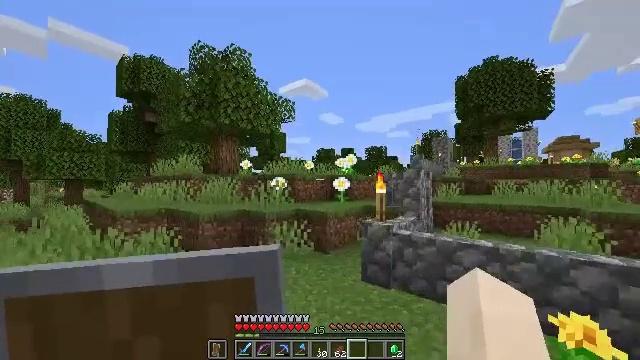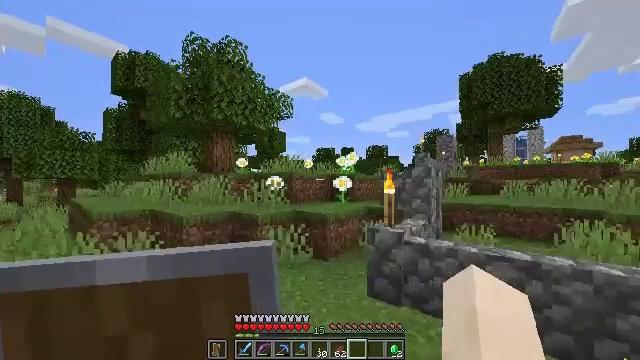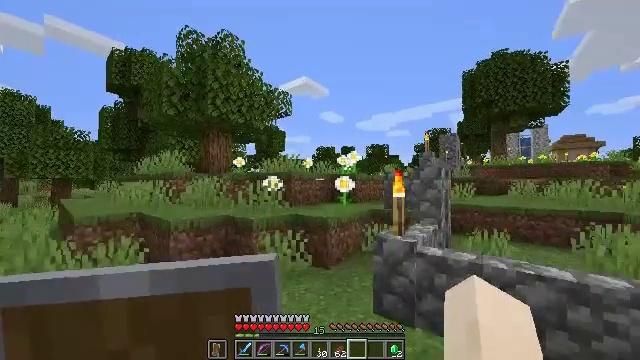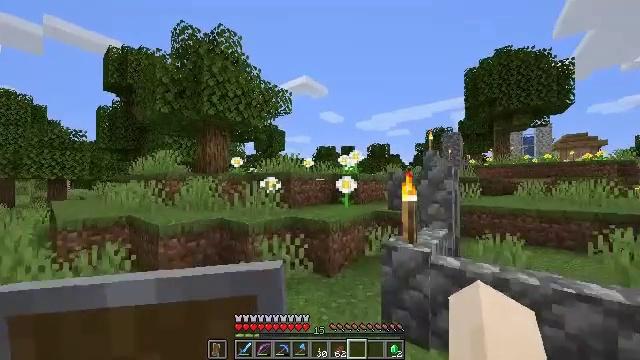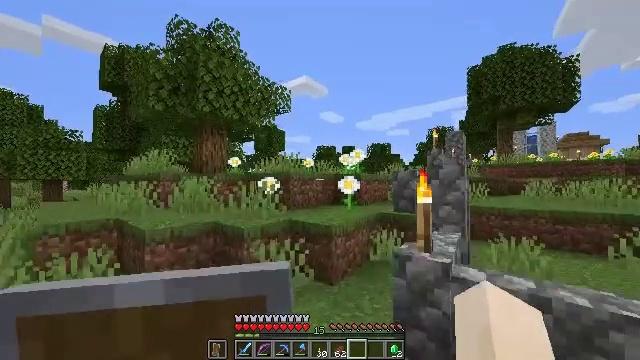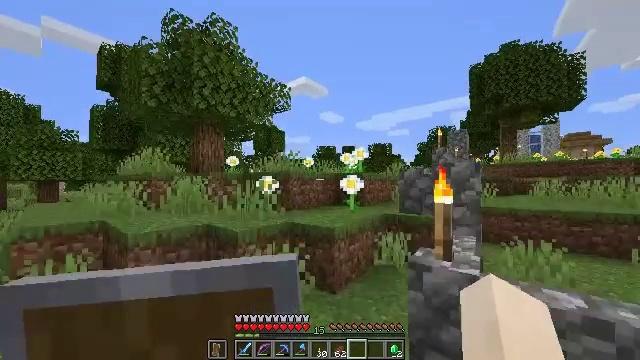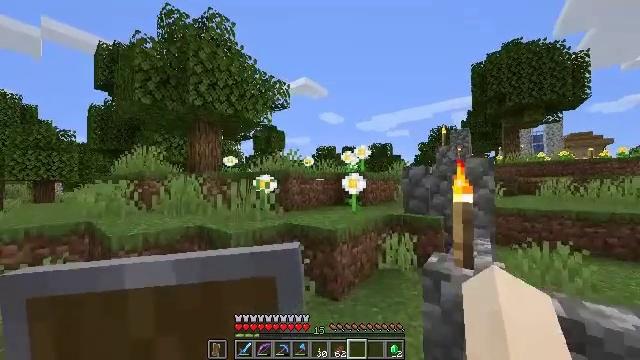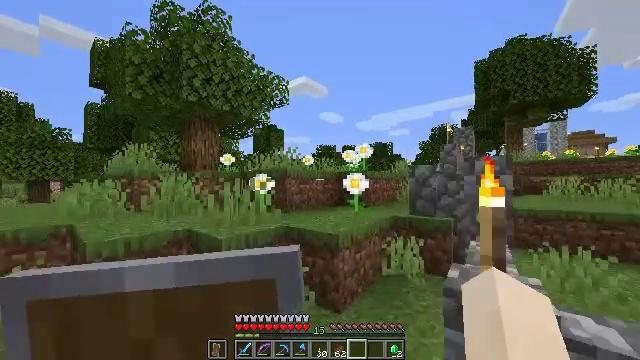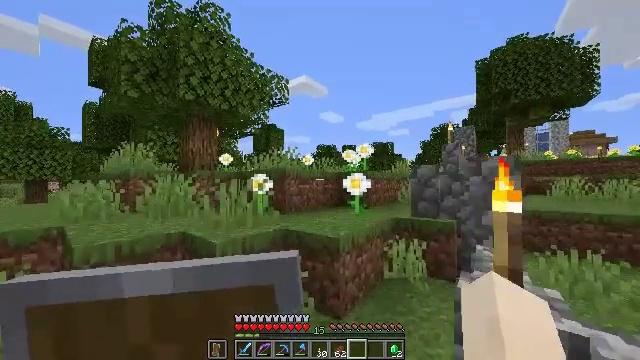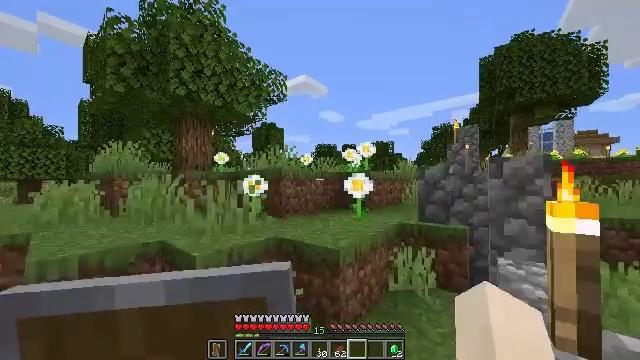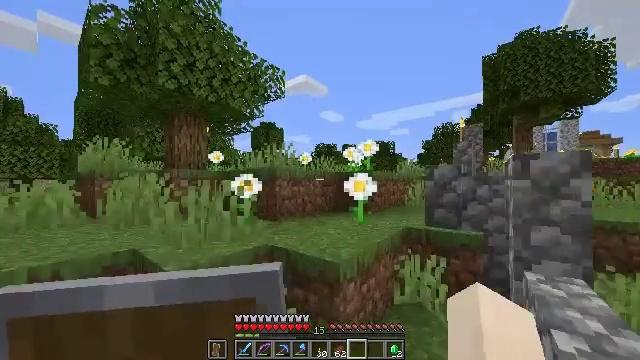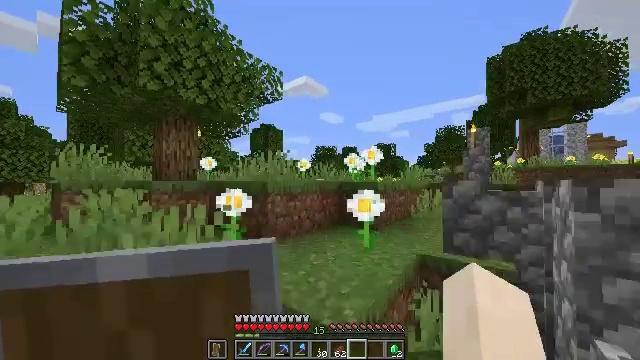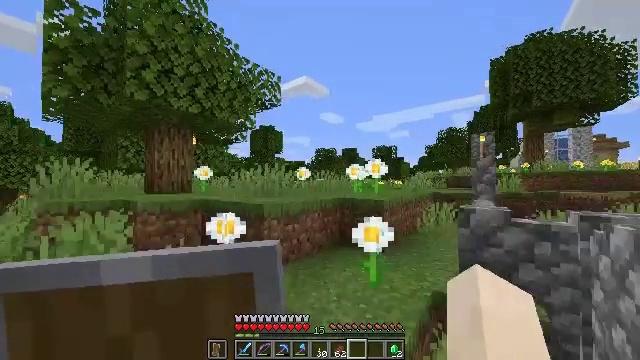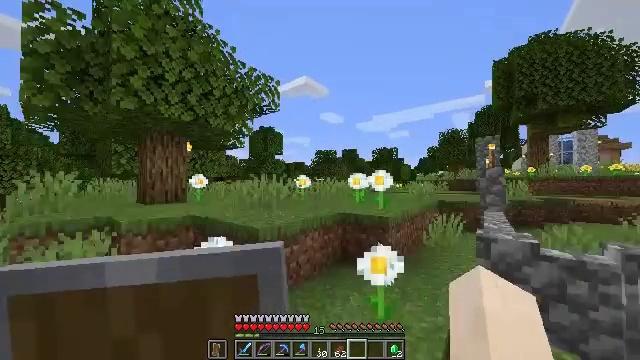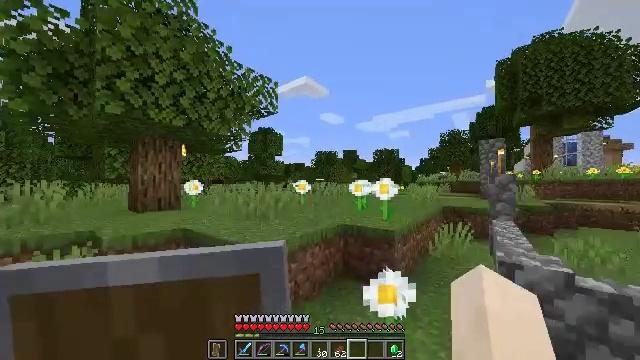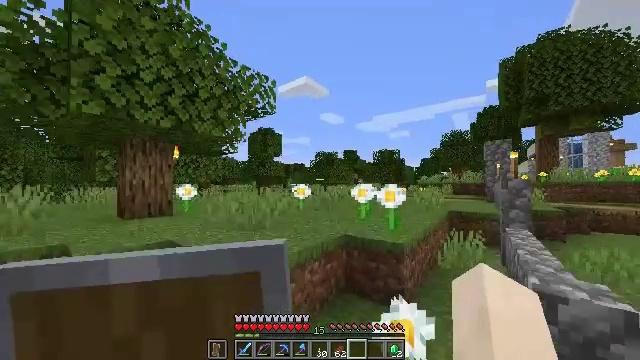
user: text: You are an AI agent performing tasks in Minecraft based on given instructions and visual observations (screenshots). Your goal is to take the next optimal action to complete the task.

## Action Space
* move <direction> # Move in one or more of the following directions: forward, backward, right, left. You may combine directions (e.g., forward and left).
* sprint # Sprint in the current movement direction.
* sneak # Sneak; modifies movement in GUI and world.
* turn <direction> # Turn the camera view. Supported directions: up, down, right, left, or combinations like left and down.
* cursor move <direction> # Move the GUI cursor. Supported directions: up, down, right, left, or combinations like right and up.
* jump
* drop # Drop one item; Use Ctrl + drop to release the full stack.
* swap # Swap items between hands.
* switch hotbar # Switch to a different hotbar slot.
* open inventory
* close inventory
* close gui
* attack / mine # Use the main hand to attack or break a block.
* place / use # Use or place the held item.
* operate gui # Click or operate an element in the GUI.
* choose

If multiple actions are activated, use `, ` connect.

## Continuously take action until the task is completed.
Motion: motion action
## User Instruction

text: Collect oxeye daisy from the ground.
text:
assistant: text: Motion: move forward
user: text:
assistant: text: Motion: move forward
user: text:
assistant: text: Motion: move forward
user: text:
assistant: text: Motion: move forward
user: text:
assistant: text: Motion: move forward
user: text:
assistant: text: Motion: move forward
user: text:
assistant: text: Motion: move forward
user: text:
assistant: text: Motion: move forward
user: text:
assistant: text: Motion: move forward
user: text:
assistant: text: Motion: move forward
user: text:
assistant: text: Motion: move forward, jump
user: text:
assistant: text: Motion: move forward, jump
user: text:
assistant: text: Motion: move forward
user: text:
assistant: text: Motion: move forward
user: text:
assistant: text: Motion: move forward
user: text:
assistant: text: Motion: move forward
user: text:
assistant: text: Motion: move forward
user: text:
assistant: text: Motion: move forward, turn right
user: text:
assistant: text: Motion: move forward, jump
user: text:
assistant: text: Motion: move forward, jump
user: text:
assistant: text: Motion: move forward, jump
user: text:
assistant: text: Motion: move forward
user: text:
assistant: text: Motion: move forward
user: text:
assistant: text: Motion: move forward
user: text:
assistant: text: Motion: move forward
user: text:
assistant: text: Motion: move forward
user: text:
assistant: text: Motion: move forward, sprint
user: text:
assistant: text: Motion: move forward, sprint, turn right and down
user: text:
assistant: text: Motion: move forward, sprint, turn right and down
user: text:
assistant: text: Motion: move forward, sprint